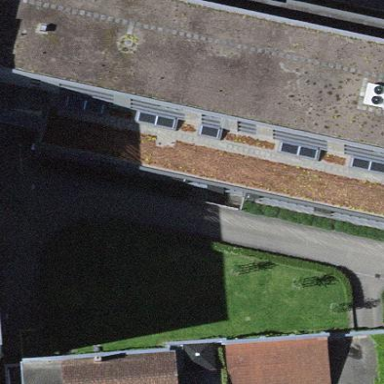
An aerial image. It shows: Office building.